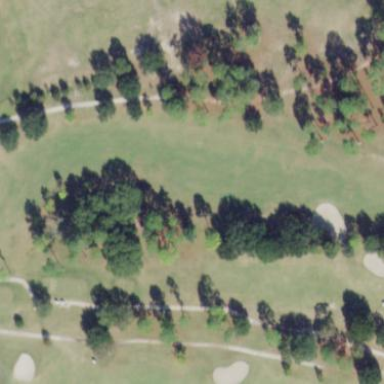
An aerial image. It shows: Grassy golf fairway.